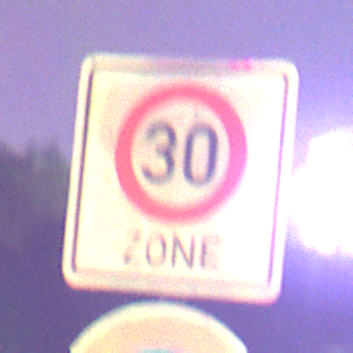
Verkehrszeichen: BeginnZone30
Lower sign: AbsolutesHalteverbot
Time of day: Night
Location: Outdoor (Suburban)
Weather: PartlyCloudy
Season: NotSpecified
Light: Artificial